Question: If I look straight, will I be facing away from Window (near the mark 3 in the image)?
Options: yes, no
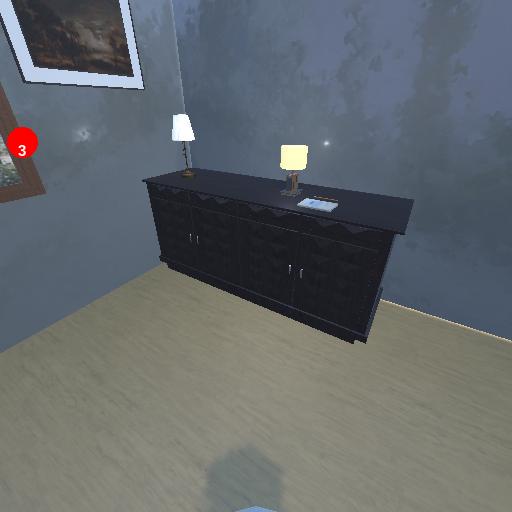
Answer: yes